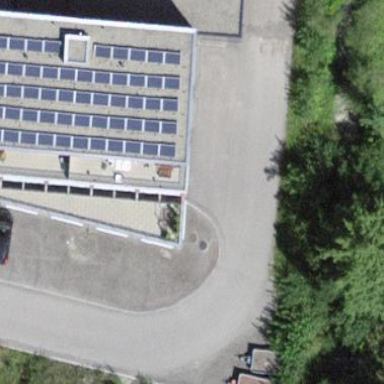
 consisting of solar photovoltaic panels."